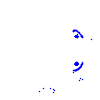
Particle: electron